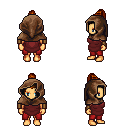
a pixel art fantasy rpg character, female body template, human, tanned skin, maroon tunic, red pants, dark blonde short topknot hairstyle, cloth hood, leather bracers, four views (front, back, left, right), 2x2 character sprite sheet, small pixel art, hard edges, no anti-aliasing